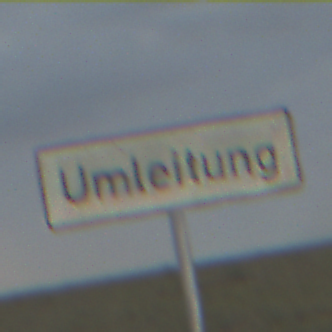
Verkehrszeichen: Umleitungsankuendigung
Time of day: Night
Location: Outdoor (Nature)
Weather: Overcast
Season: NotSpecified
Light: Artificial